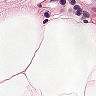
Metastatic tissue present: no